Question: I want to separate data of two columns in a List View by a line or any block, as shown here

I tried following solutions, unfortunately they did not work
<URL>
<URL>
---
Please check code for my application and correct me if i missed any thing
'''
<LinearLayout xmlns:android="http://schemas.android.com/apk/res/android" xmlns:tools="http://schemas.android.com/tools" android:layout_width="fill_parent" android:layout_height="fill_parent" tools:context=".Time" android:background="@color/accent_material_dark" android:orientation="horizontal">
<TextClock android:layout_width="fill_parent" android:layout_height="wrap_content" android:id="@+id/textClock" android:layout_gravity="center_vertical" android:format24Hour="@android:string/yes" />
</LinearLayout>
'''
'''
<?xml version="1.0" encoding="utf-8"?>
<RelativeLayout android:orientation="horizontal" android:layout_height="fill_parent" android:layout_width="fill_parent" xmlns:android="http://schemas.android.com/apk/res/android">
<TextView xmlns:android="http://schemas.android.com/apk/res/android" android:id="@+id/rowTextView1" style="@style/clock1"></TextView>
<TextView xmlns:android="http://schemas.android.com/apk/res/android" android:id="@+id/rowTextView2" style="@style/clock2"></TextView>
</RelativeLayout>
'''
'''
<resources>
<!-- Clock application theme. -->
<style name="clock1">
<!-- Customize your theme here. -->
<item name="android:background">#24598a</item>
<item name="android:padding">10dp</item>
<item name="android:textSize">16sp</item>
<item name="android:layout_width">match_parent</item>
<item name="android:layout_height">wrap_content</item>
<item name="android:layout_alignParentLeft">true</item>
</style>
<style name="clock2">
<!-- Customize your theme here. -->
<item name="android:background">#24598a</item>
<item name="android:padding">10dp</item>
<item name="android:textSize">16sp</item>
<item name="android:layout_width">wrap_content</item>
<item name="android:layout_height">wrap_content</item>
<item name="android:layout_alignParentRight">true</item>
</style>
<style name="AppTheme" parent="android:style/Theme.Holo.Light.DarkActionBar"></style>
</resources>
'''
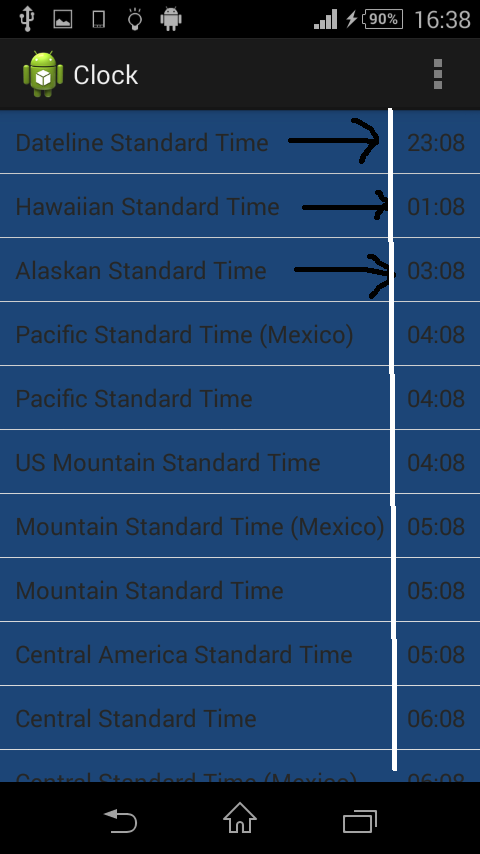
Answer: try this example layout code for your list item view
'''
<?xml version="1.0" encoding="utf-8"?>
<RelativeLayout xmlns:android="http://schemas.android.com/apk/res/android"
android:layout_width="match_parent"
android:layout_height="50dp"
android:background="@color/white"
android:orientation="vertical" >
<TextView
android:layout_width="match_parent"
android:layout_height="match_parent"
android:layout_toLeftOf="@+id/divider"
android:gravity="left|center_vertical"
android:text="Some data info" />
<View
android:id="@+id/divider"
android:layout_width="1dp"
android:layout_height="match_parent"
android:layout_toLeftOf="@+id/clockInfo"
android:background="@android:color/black" />
<TextView
android:id="@+id/clockInfo"
android:layout_width="60dp"
android:layout_height="match_parent"
android:layout_alignParentRight="true"
android:gravity="center"
android:text="11:11" />
</RelativeLayout>
'''